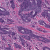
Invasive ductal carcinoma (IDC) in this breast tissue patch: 0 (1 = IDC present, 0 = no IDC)